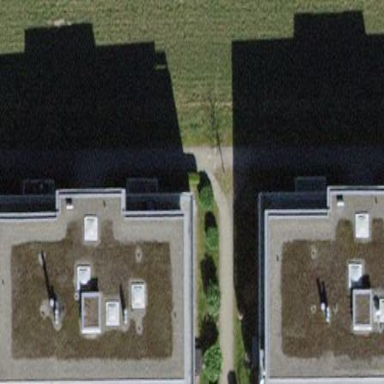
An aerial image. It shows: Building with flat roof.